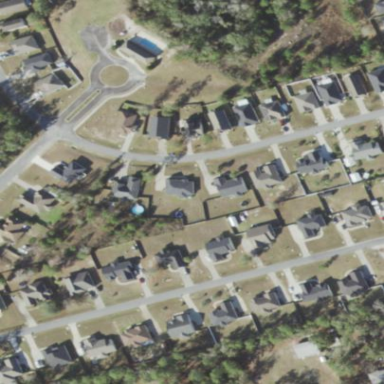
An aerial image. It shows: Single-family residential area.